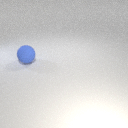
large blue rubber sphere